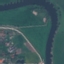
Label: River